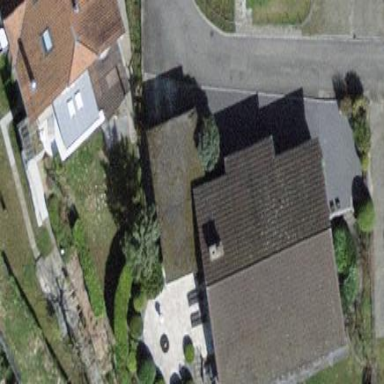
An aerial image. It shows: Building with tile roof.